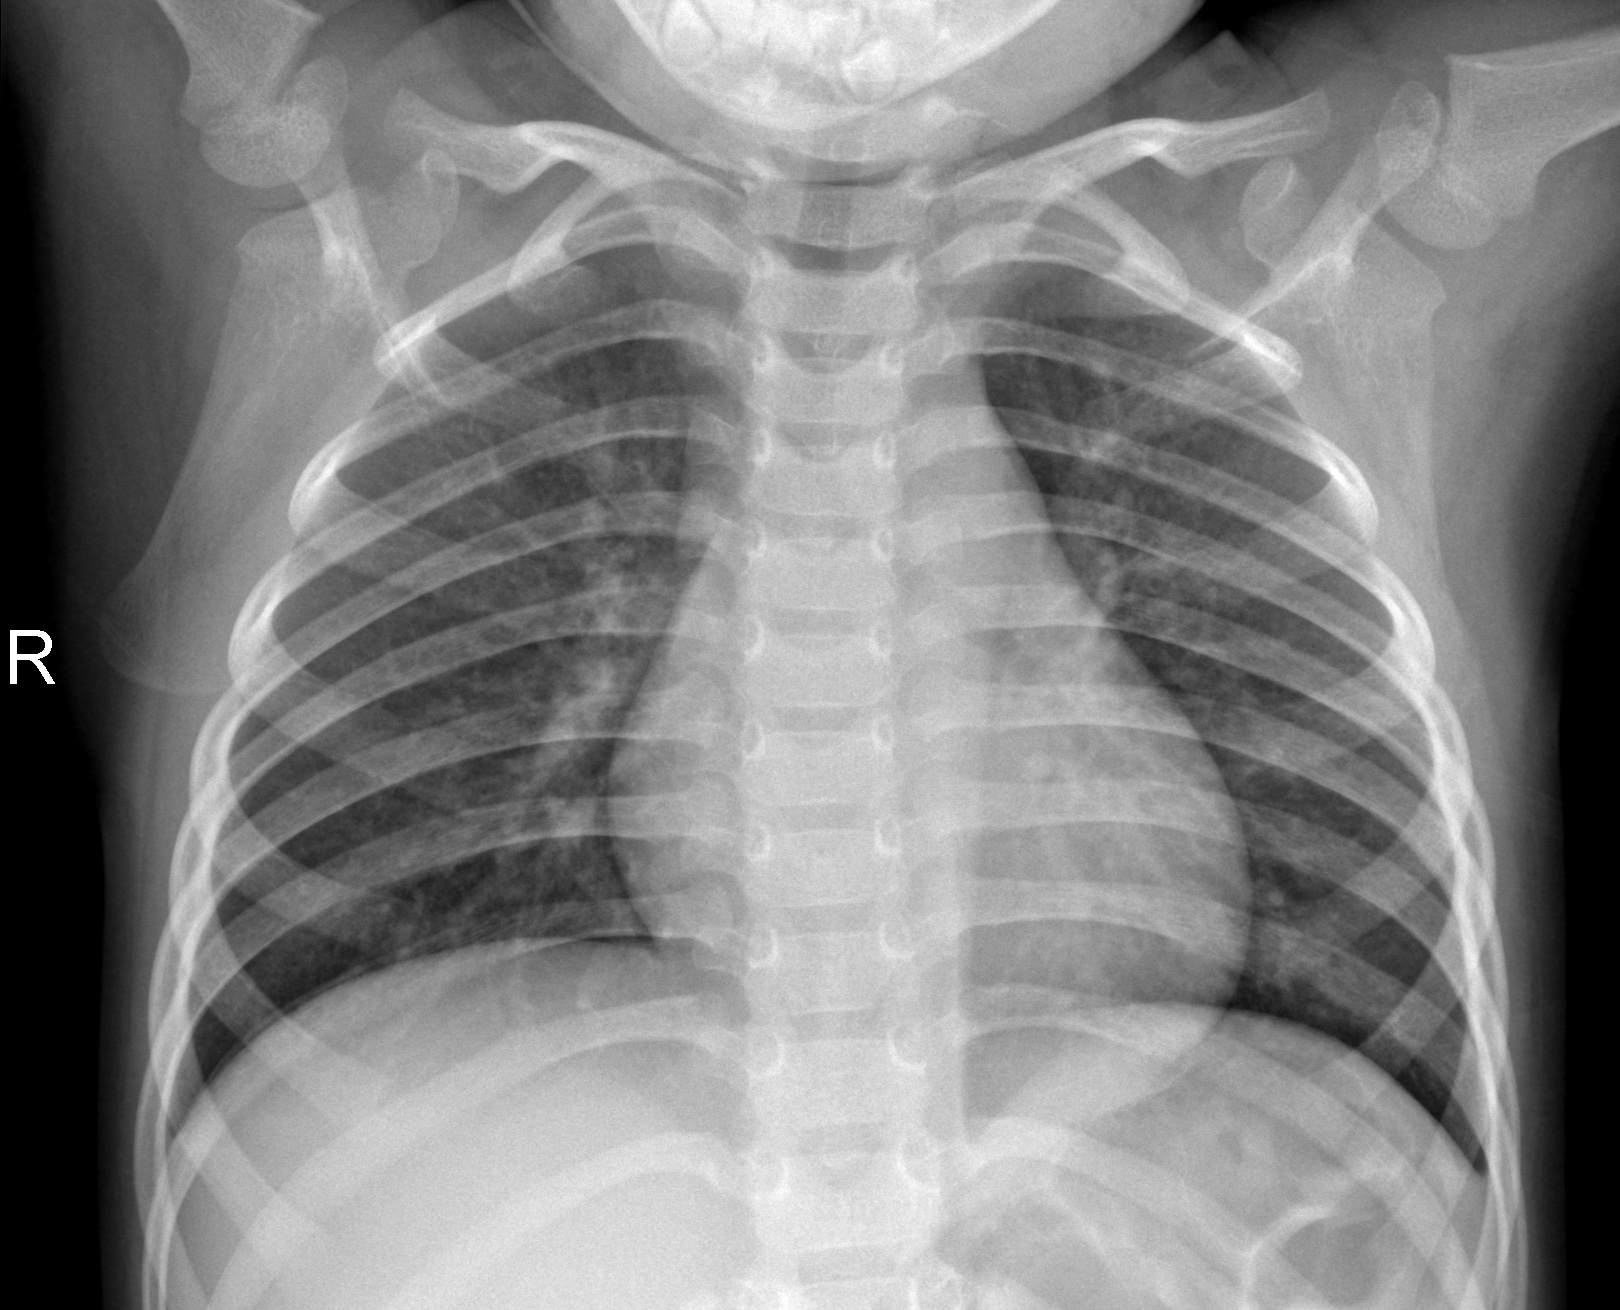
Diagnosis: NORMAL